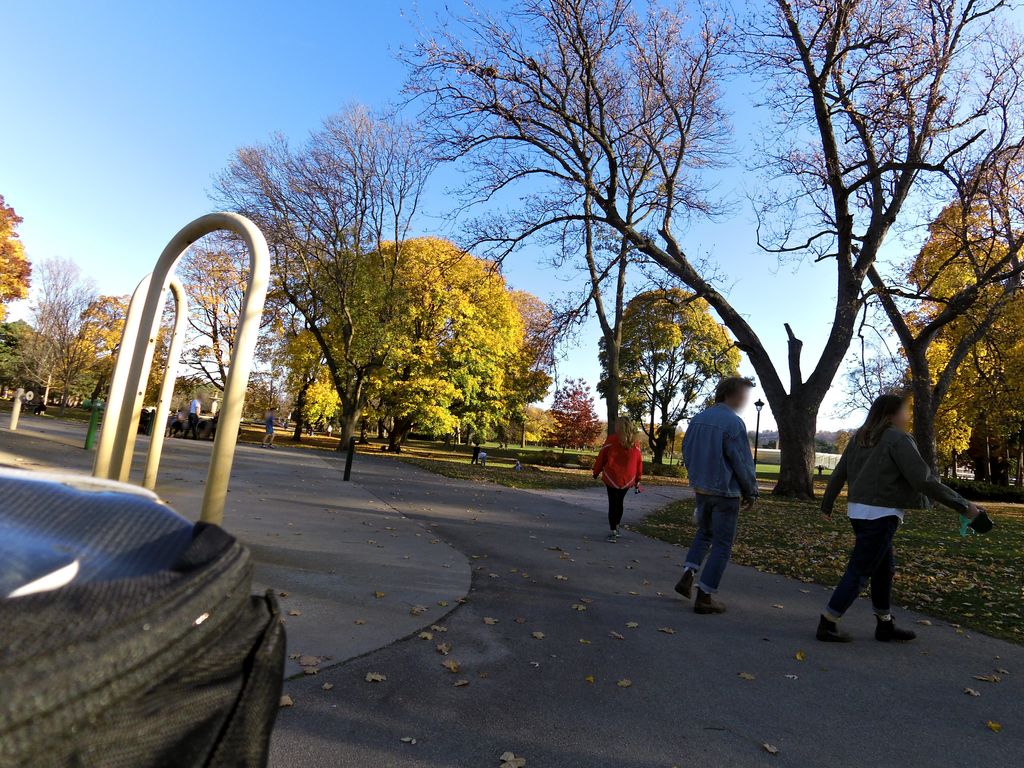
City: hamilton